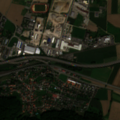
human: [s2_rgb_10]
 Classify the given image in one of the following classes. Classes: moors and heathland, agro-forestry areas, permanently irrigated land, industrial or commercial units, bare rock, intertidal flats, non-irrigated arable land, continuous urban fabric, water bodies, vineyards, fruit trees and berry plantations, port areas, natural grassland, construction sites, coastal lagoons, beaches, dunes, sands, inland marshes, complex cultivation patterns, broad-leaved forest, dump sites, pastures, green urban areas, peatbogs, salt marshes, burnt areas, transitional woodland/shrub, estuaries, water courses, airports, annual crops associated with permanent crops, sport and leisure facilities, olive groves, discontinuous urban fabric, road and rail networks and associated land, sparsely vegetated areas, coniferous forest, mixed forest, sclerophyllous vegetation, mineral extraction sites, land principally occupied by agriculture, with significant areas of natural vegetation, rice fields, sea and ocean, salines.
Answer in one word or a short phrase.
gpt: discontinuous urban fabric, industrial or commercial units, non-irrigated arable land, mixed forest